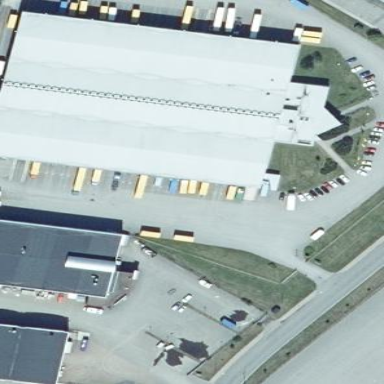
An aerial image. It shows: Industrial building.